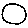
Label: circle